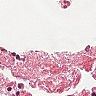
Metastatic tissue present: no